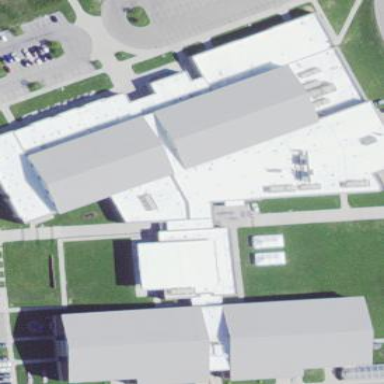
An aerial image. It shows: School building.